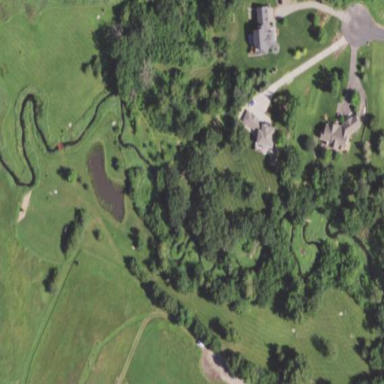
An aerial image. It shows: Disc golf course designed for leisure and sport.